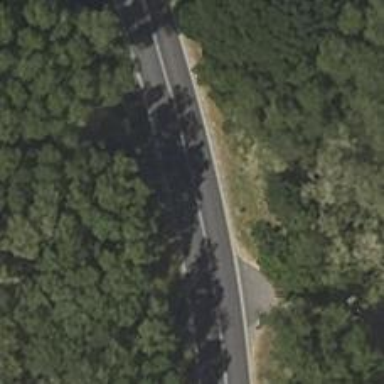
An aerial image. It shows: Asphalt road classified as primary highway.